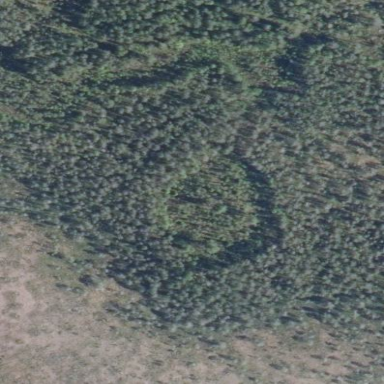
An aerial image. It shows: Needle-leaved woodland.